Question: :
I've created a website under IIS and have successfuly pointed it to my project. The path to my project under IIS is:
<URL>
I, then created a virtual directory under website cartoon named cartoon_images but it creates it under localhost:36011/cartoon_images/ instead of localhost:36011/cartoon/cartoon_images/

As you can see, virtual directory is under the website "cartoon" but I can't access it as cartoon/cartoon_images/
I'll need to give links to this virtual folder but I can't do it in this case if I'm not mistaken.
Thank you.
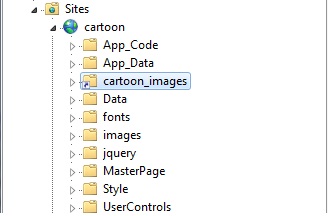
Answer: I can't believe that I wasn't trying from my IIS but instead, I was running it directly from Visual studio which resulted in this error :) I can clearly see the images when I run it directly from IIS!